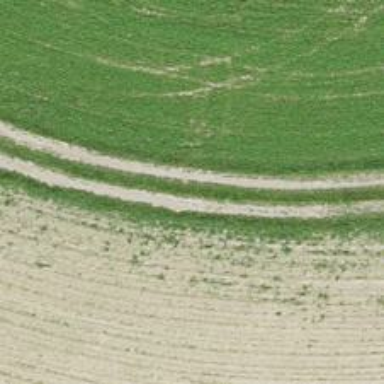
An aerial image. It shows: Grass track with grade5 tracktype.